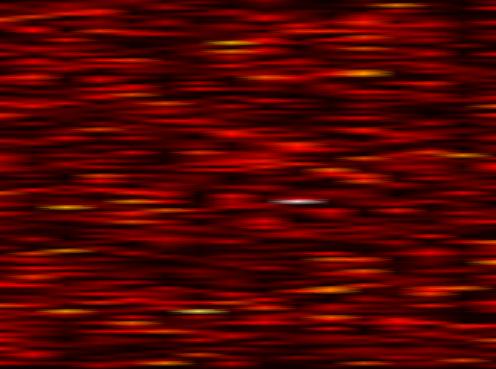
Label: WOLA